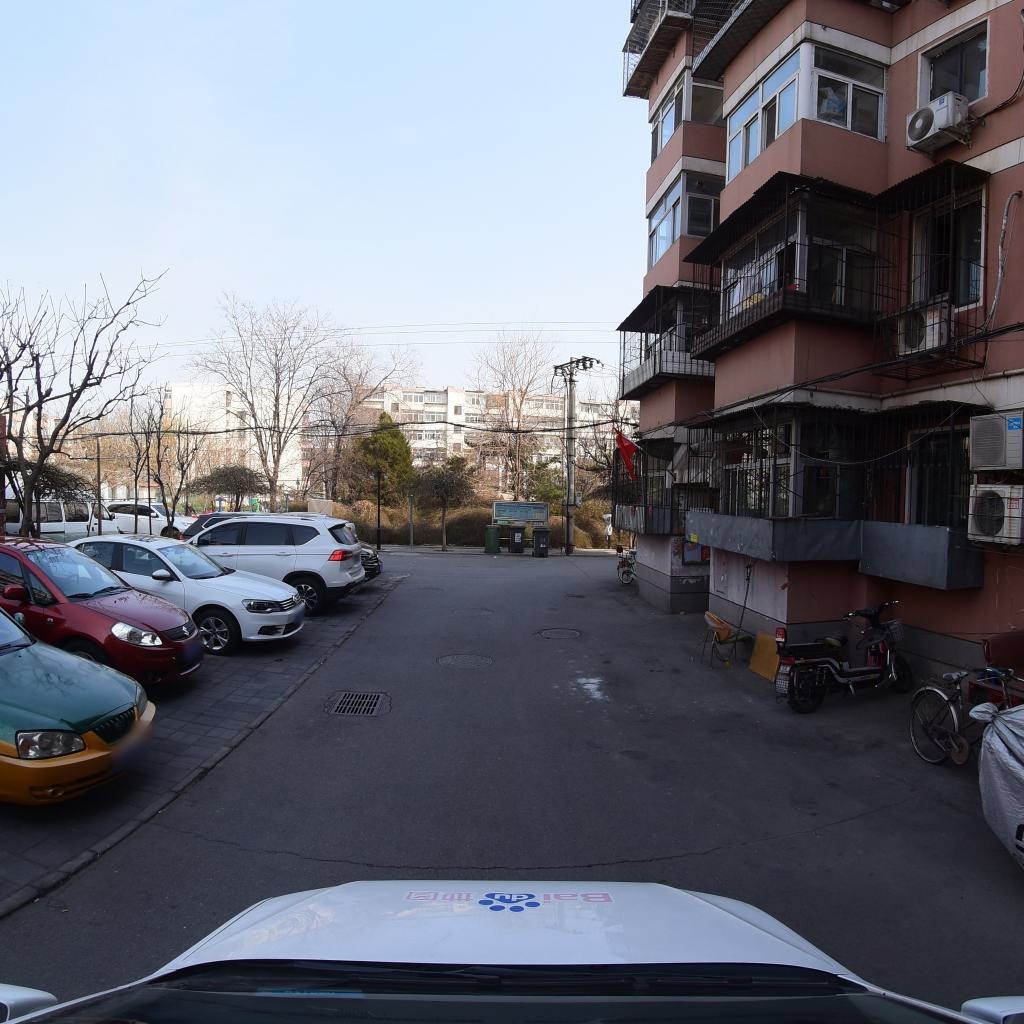
Region: Fengtai
Road damage annotations: manhole cover, transverse crack, manhole cover, manhole cover, manhole cover